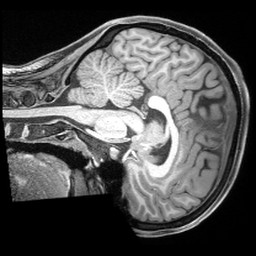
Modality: T1w
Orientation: sagittal
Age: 21
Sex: female
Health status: healthy
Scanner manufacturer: siemens
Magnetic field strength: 3 T
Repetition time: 2.4 s
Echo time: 0.00194 s